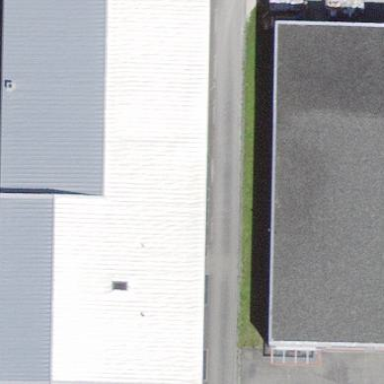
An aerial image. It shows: Commercial building.